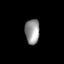
Tissue: lung
Cell type: T cells
Senescence score: 0.2311
Nuclear area (px): 357
Mean DAPI intensity: 147.017